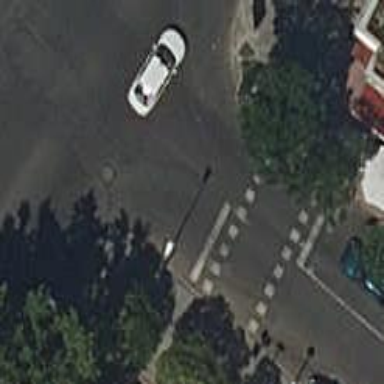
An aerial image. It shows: Asphalt footway with zebra crossing.